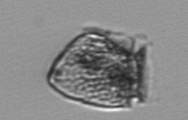
Label: Dinophysis_norvegica